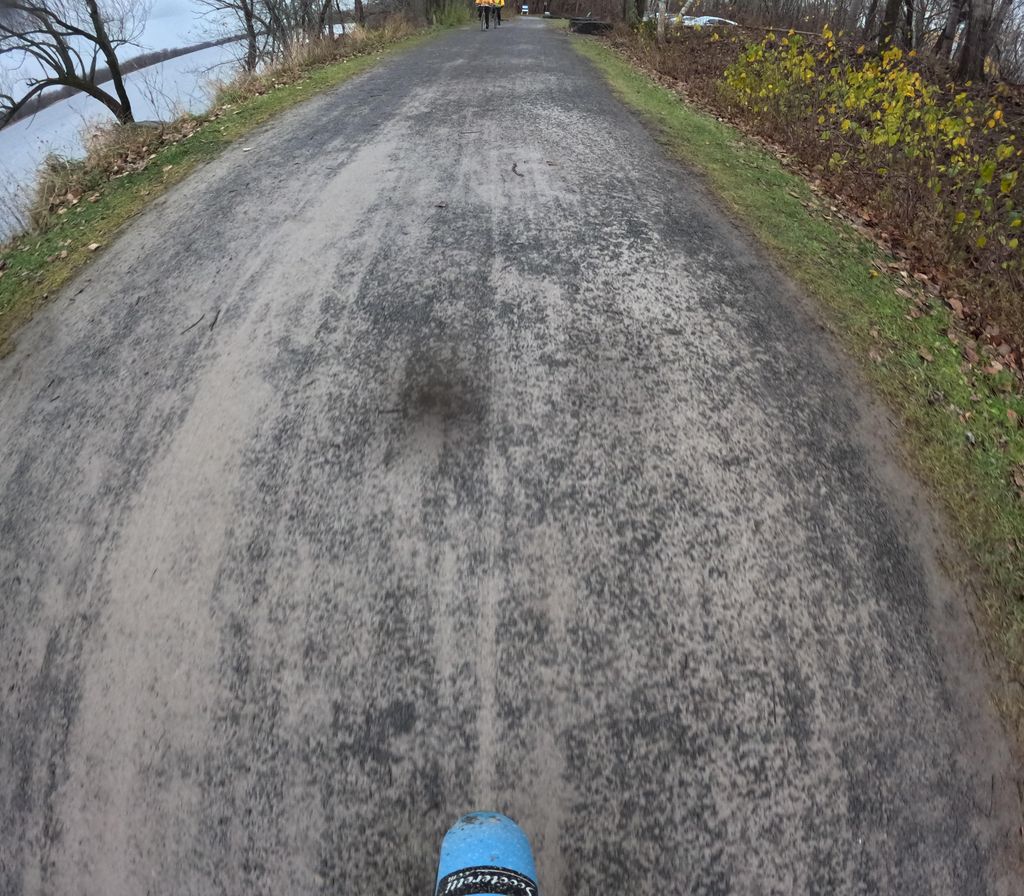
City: ottawa-gatineau